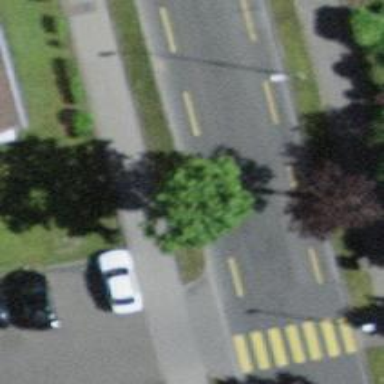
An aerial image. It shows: Avenue lined with trees.